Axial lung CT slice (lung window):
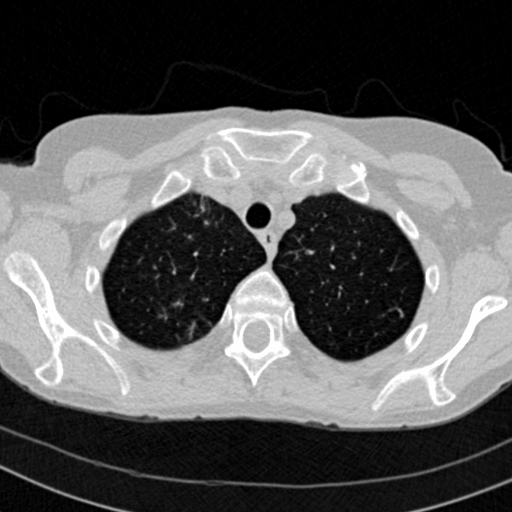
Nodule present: no